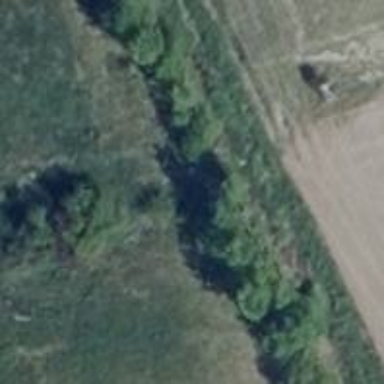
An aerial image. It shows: Row of deciduous broadleaved trees.